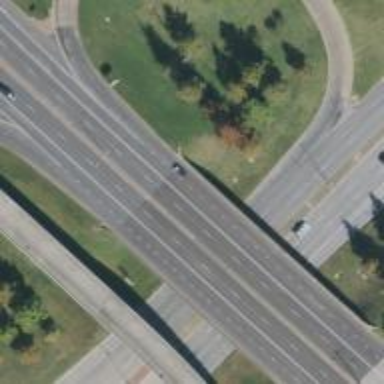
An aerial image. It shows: Primary highway with bridge.